Question: I wanted to make an ImageButton to put in my app, but I need a very specific one.

I wanted to make an ImageButton similar to that of the one in QuickPic. Notice on the left screenshot, the Camera. See how there's an image, with a translucent gray bar at the bottom with text in it? I wanted to make something very similar to that, but with one large textview in the gray bar instead of two small ones. I am completely lost on how to do this in XML so if someone could help me, It'd be greatly appreciated. Thanks!
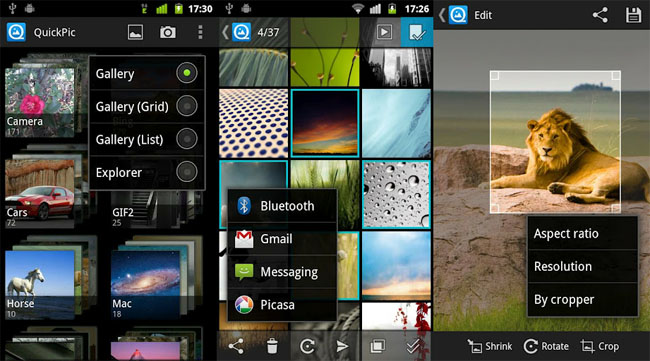
Answer: You mean something like this? :
'''
<RelativeLayout xmlns:android="http://schemas.android.com/apk/res/android"
android:layout_width="wrap_content"
android:layout_height="wrap_content" >
<ImageButton
android:id="@+id/imageButton1"
android:layout_width="wrap_content"
android:layout_height="wrap_content"
android:layout_alignParentLeft="true"
android:layout_alignParentTop="true"
android:src="@drawable/ic_launcher" />
<TextView
android:layout_width="0dp"
android:layout_height="wrap_content"
android:layout_alignBottom="@+id/imageButton1"
android:layout_alignLeft="@+id/imageButton1"
android:layout_alignRight="@+id/imageButton1"
android:background="#33000000"
android:text="Image Text" />
</RelativeLayout>
'''
Additionally, you can specify the TextView's gravity and textSize to further match your needs:
'''
<TextView
android:layout_width="0dp"
android:layout_height="wrap_content"
android:layout_alignBottom="@+id/imageButton1"
android:layout_alignLeft="@+id/imageButton1"
android:layout_alignRight="@+id/imageButton1"
android:background="#33000000"
android:gravity="center_horizontal"
android:text="Image Text"
android:textSize="8sp" />
'''